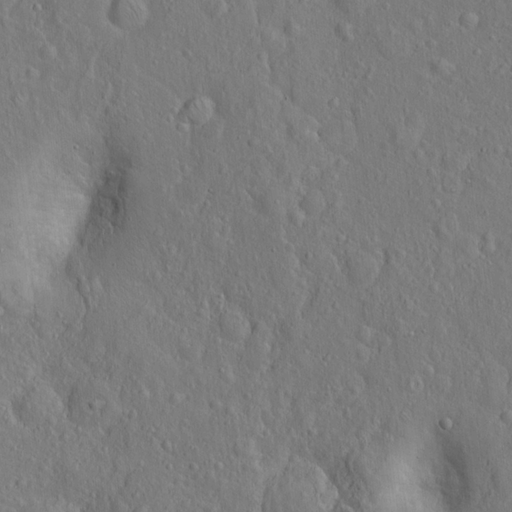
Objects detected: cone, cone